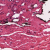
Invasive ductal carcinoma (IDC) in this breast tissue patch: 0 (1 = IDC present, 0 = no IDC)